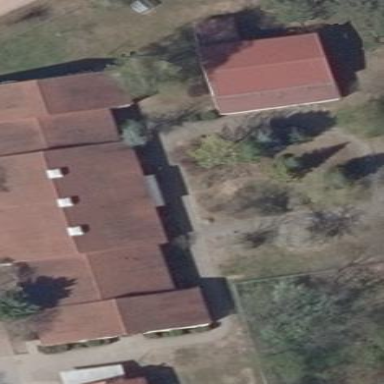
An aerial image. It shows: School building.